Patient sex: M
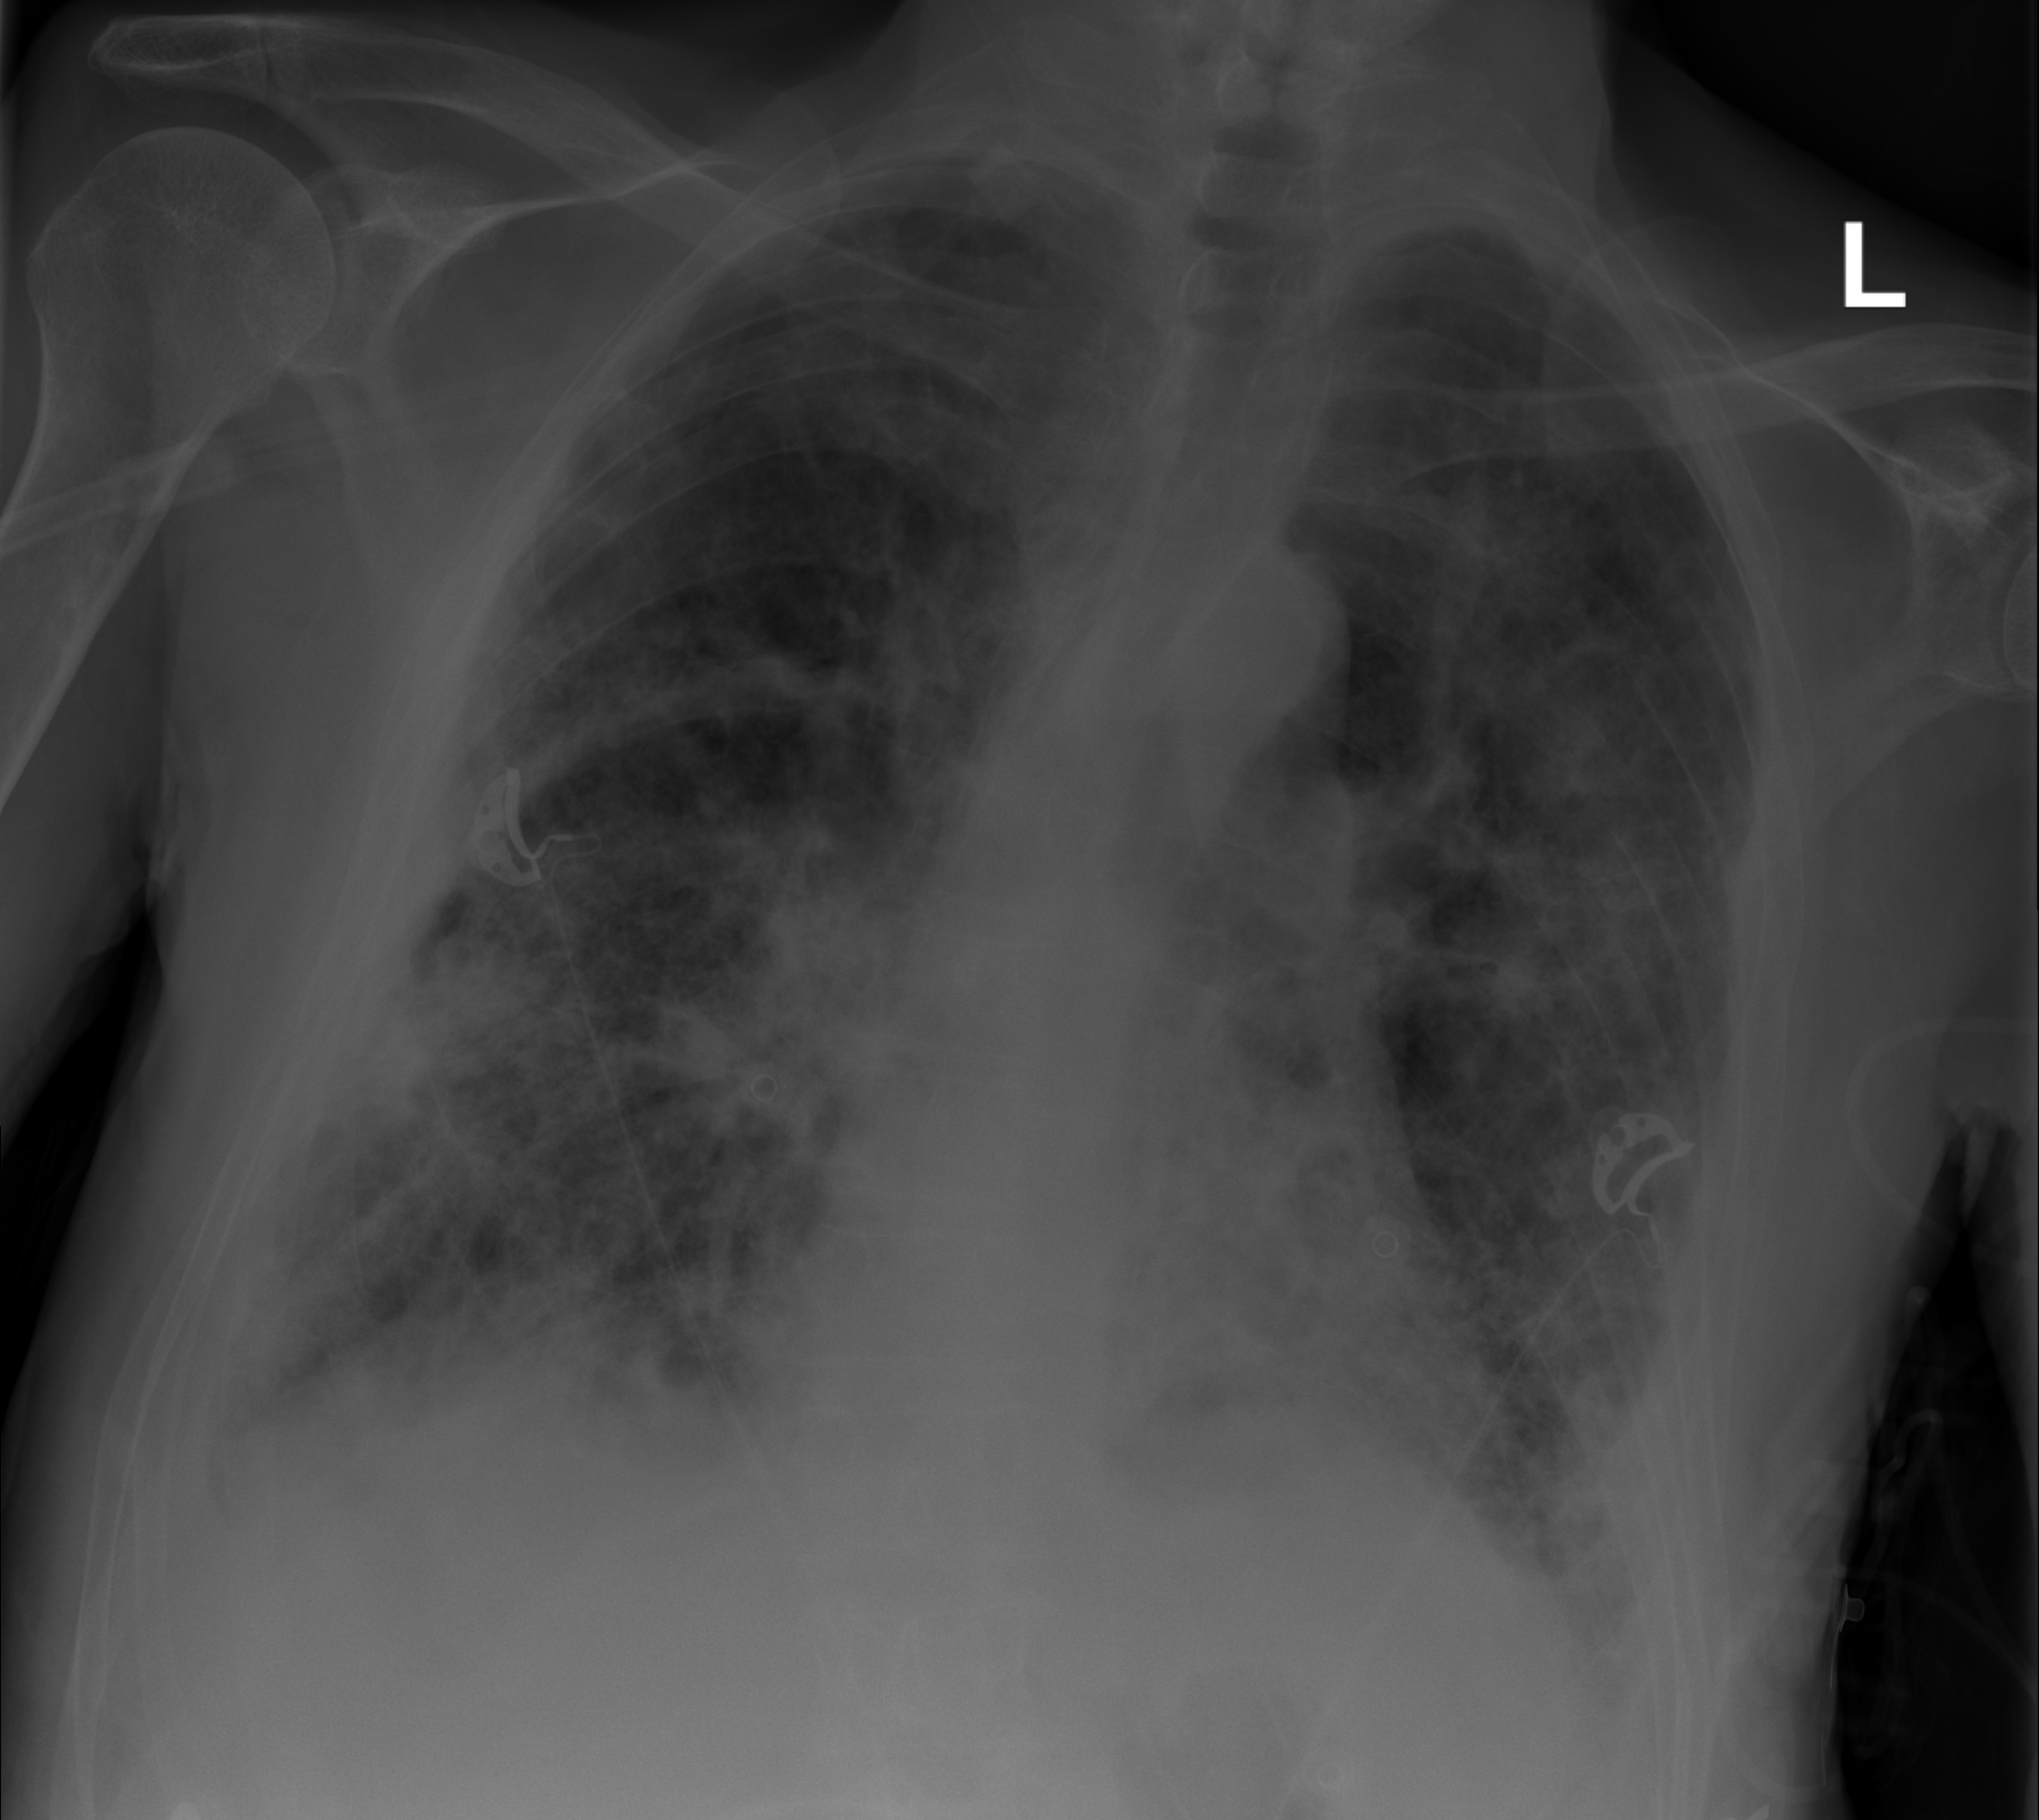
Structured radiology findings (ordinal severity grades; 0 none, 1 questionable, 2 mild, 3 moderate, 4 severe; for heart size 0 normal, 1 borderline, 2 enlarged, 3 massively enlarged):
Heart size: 0
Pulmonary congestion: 2
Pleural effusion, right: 2
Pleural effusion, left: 1
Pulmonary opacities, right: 3
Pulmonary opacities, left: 3
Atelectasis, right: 2
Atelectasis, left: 1